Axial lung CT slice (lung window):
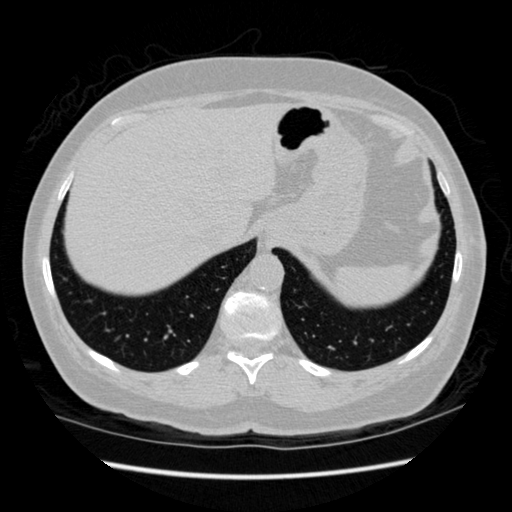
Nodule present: no